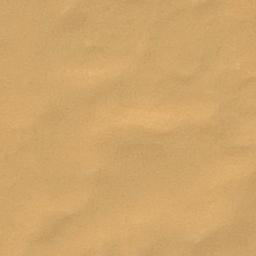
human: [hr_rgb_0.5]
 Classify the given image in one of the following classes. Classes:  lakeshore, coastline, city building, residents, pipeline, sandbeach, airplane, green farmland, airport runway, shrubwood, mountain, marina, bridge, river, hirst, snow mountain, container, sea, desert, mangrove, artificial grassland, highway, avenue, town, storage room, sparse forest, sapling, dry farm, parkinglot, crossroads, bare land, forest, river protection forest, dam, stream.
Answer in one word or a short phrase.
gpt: desert